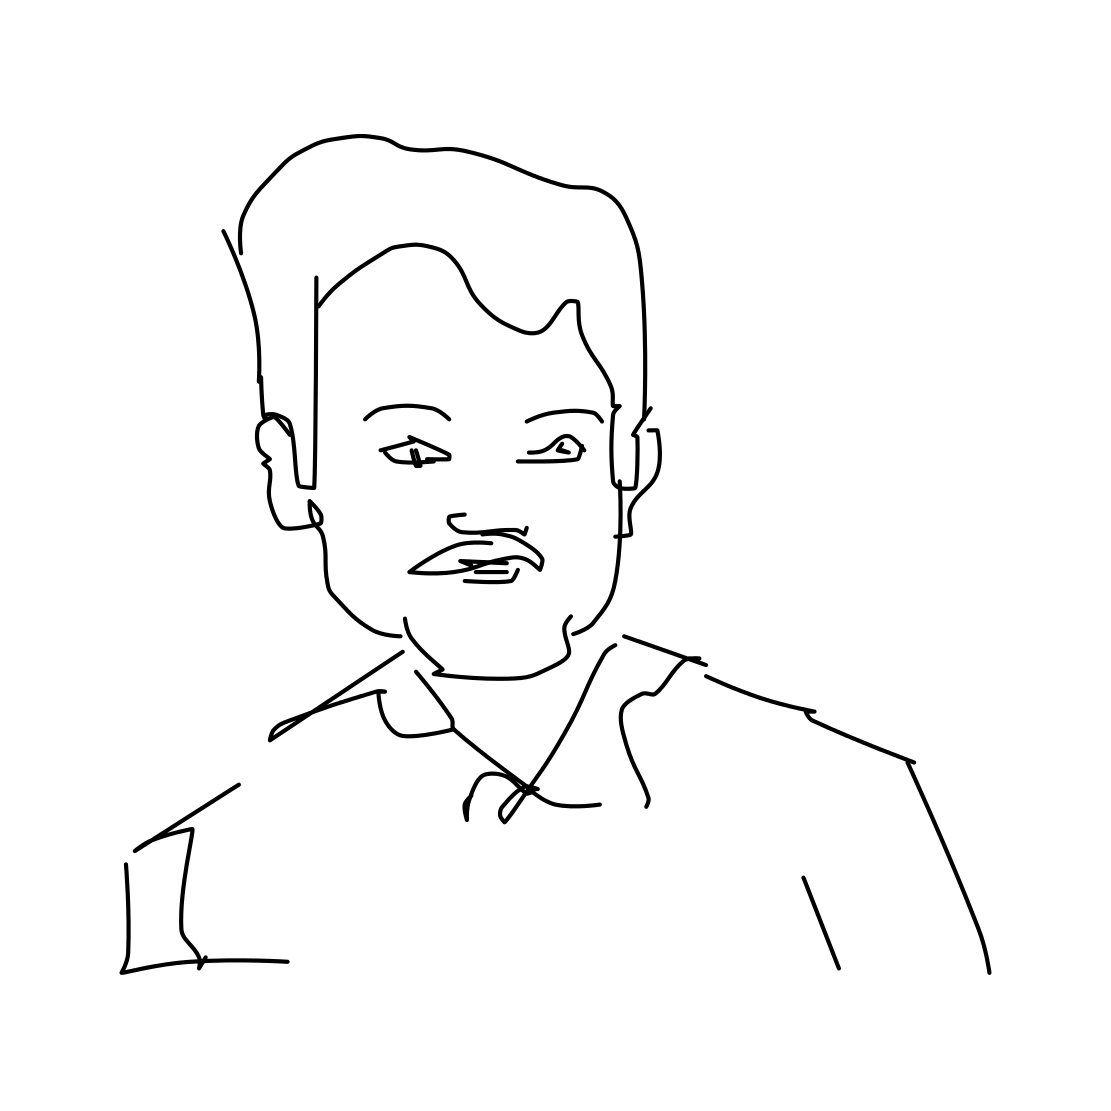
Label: face